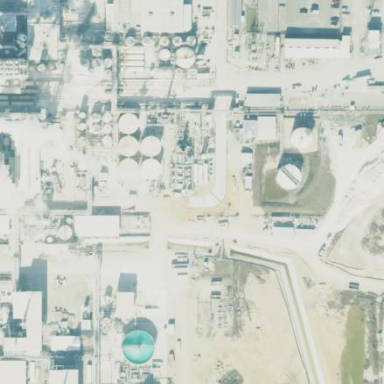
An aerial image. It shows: Industrial area with chemical works.